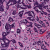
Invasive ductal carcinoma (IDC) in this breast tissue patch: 1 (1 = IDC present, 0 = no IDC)